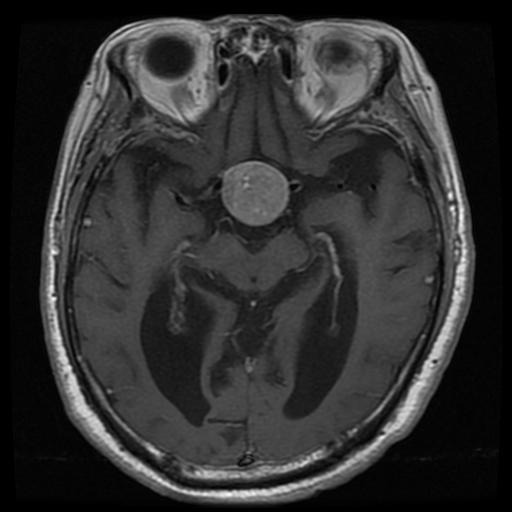
Label: pituitary